Interaction volume radius: 5 \u00c5
Interaction volume height: 30 \u00c5
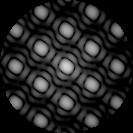
Disorder parameter: 0.008441